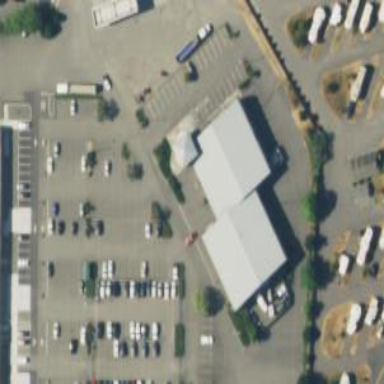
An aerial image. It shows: Retail area.